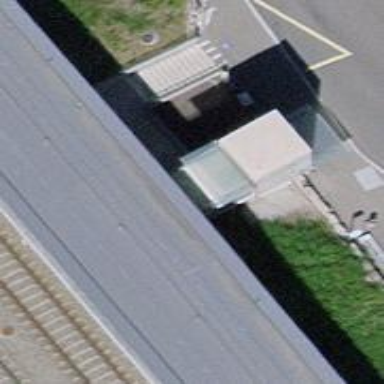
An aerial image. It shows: Railway station.